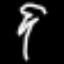
Label: palm tree